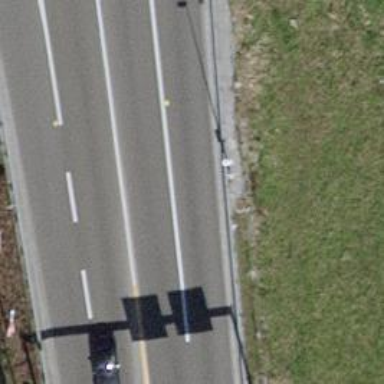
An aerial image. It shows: Primary road with asphalt surface.